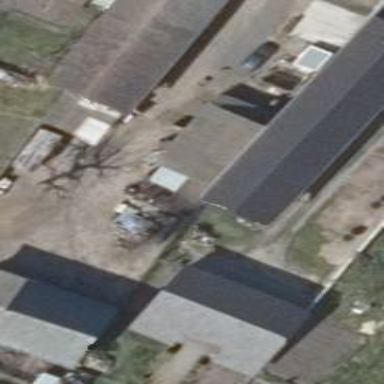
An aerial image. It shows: Farm building.